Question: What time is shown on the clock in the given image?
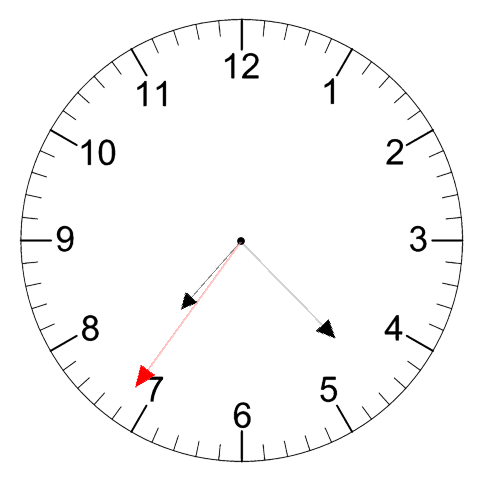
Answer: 07:22:36